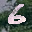
Label: 6